一年级 · 组合几何学
决问题.

有几个人可以玩？你还想到什么? 说一说.
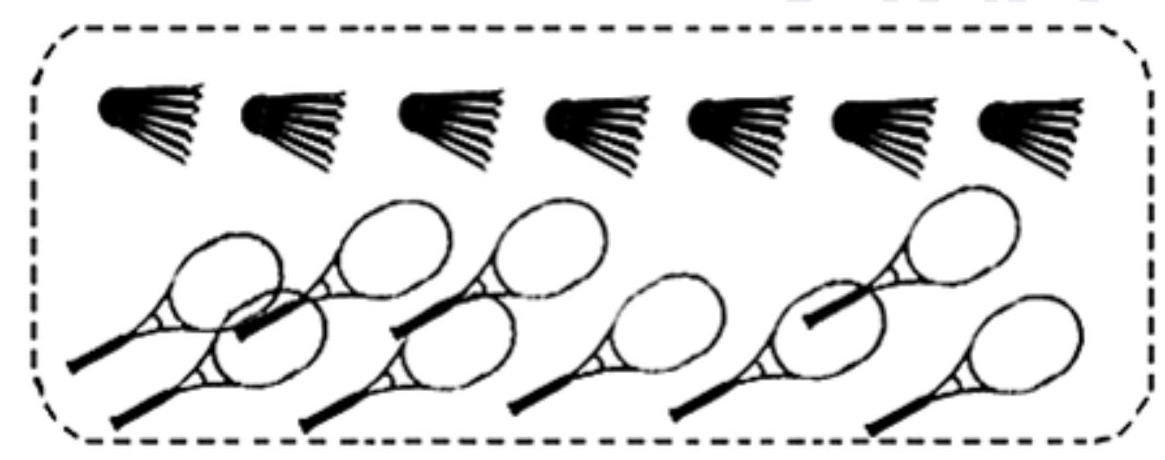
答案: 按规则玩, 可以 8 个人同时玩。（单打或双打）。

不按规则玩，也可以 9 个人同时玩。